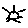
Label: sun